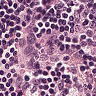
Metastatic tissue present: no